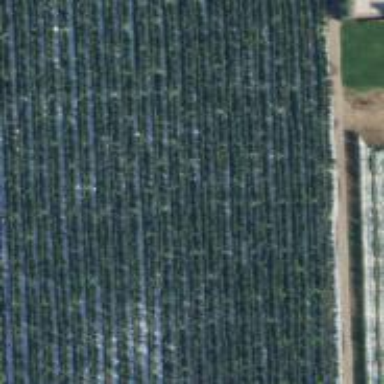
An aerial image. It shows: Orchard.